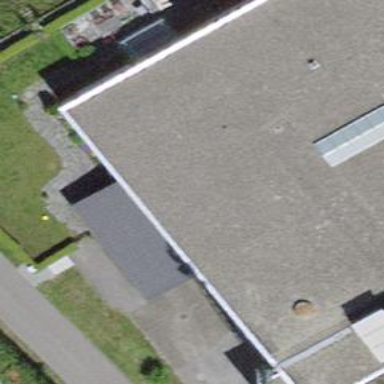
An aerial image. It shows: View of roof of building.